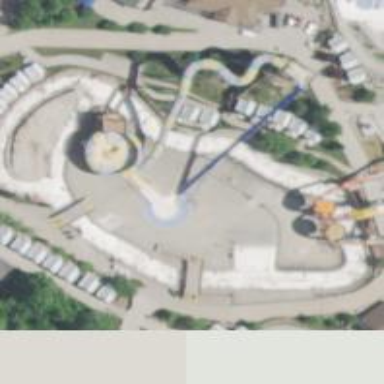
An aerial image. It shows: Water slide attraction.